Field crop: tomato
Growth stage: 1
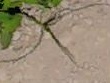
Species: cyperus